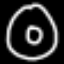
Label: donut